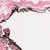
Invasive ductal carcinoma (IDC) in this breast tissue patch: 0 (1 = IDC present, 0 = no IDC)